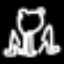
Label: frog